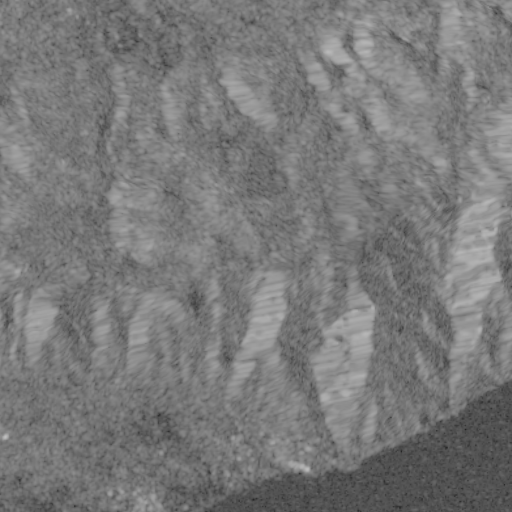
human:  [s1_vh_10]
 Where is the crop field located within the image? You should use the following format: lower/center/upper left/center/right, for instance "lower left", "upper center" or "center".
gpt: The crop field is located in the lower left of the image.
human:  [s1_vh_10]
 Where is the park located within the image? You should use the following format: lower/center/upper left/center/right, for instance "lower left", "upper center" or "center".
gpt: The park is located in the lower left of the image.
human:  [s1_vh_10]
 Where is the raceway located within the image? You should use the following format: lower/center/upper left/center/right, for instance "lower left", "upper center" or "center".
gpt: The raceway is located in the lower left of the image.
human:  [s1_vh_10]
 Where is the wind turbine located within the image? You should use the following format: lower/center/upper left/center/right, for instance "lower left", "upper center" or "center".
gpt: The wind turbine is located in the center left of the image.
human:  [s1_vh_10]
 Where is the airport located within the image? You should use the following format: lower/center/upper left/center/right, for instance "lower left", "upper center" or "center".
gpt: There is no airport in the image.

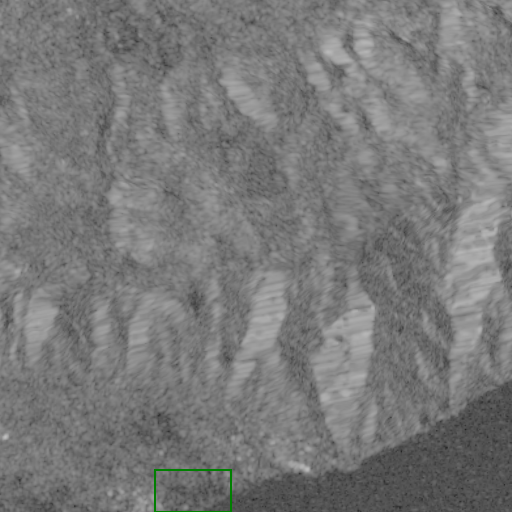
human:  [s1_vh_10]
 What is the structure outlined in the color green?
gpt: The structure outlined in green is a crop field.
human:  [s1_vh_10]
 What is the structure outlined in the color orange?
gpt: There is no orange outline.